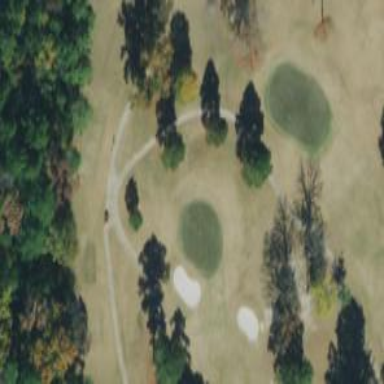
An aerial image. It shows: Golf cartpath that is also road path.